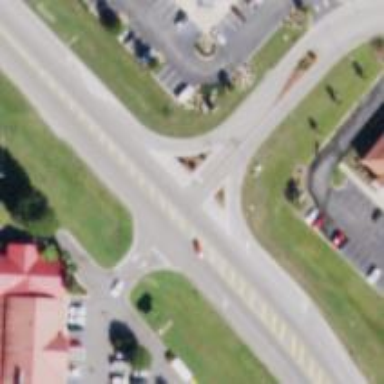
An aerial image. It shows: Asphalt road with primary link designation.